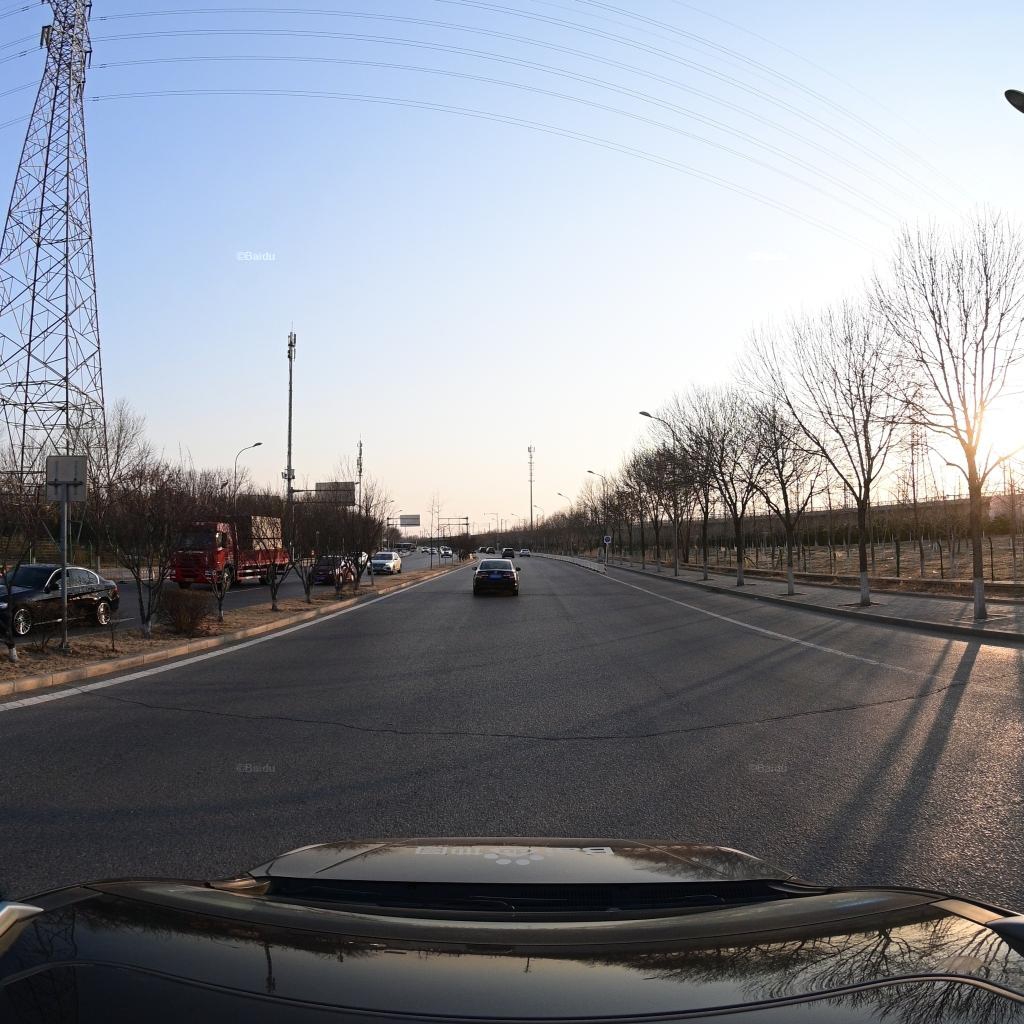
Region: Fengtai
Road damage annotations: longitudinal crack, transverse crack